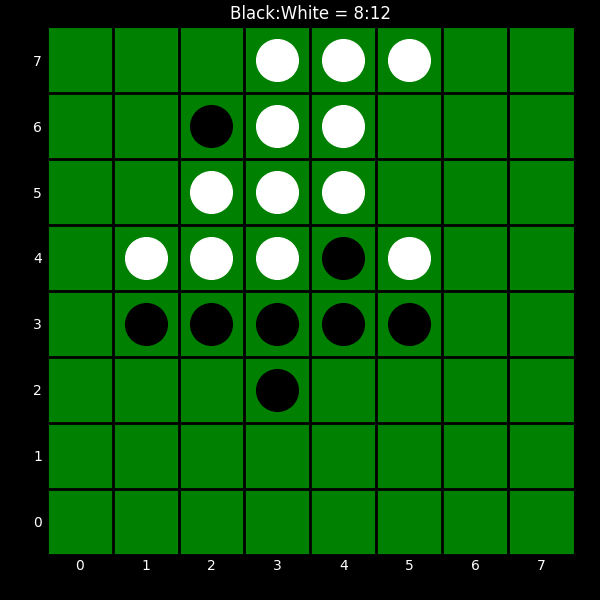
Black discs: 8
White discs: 12